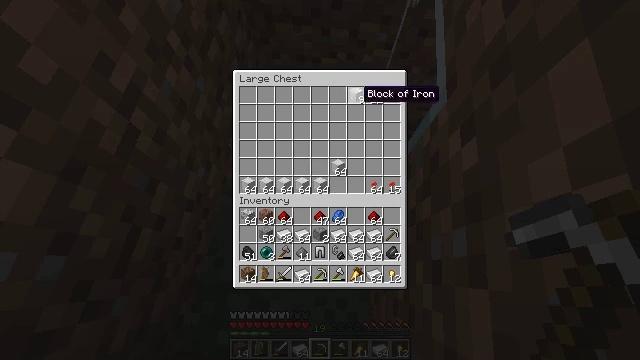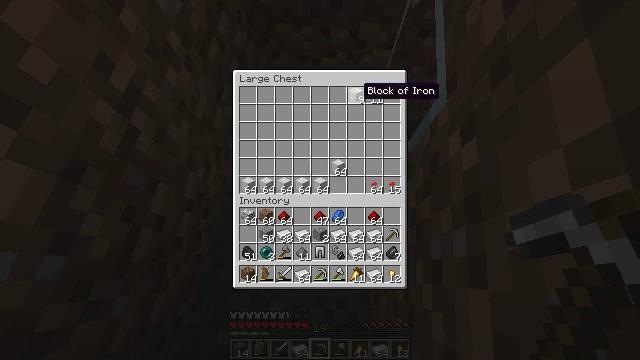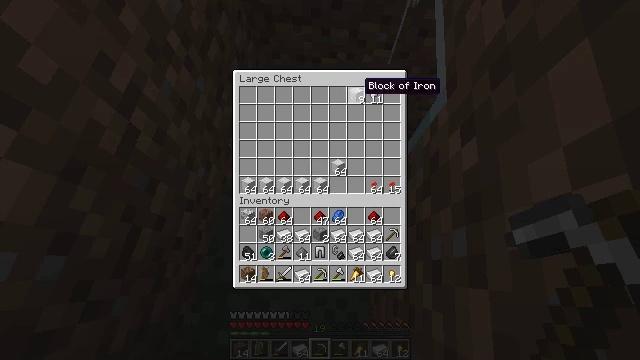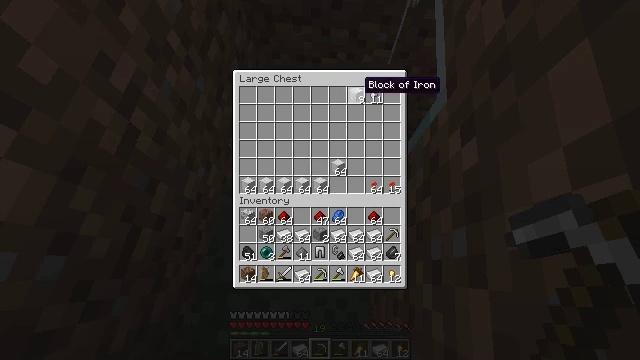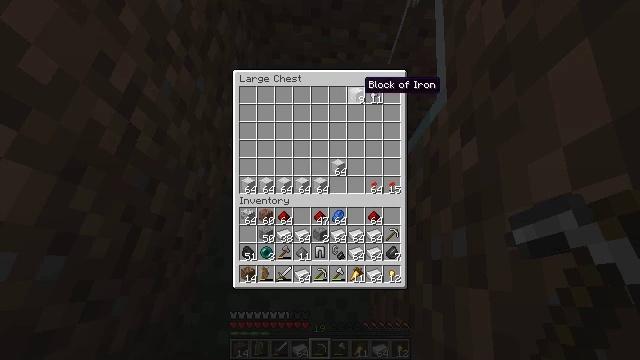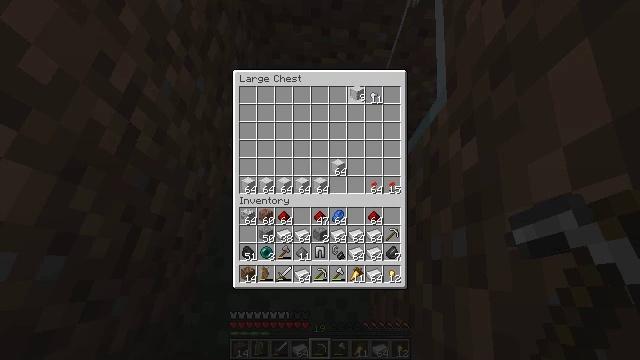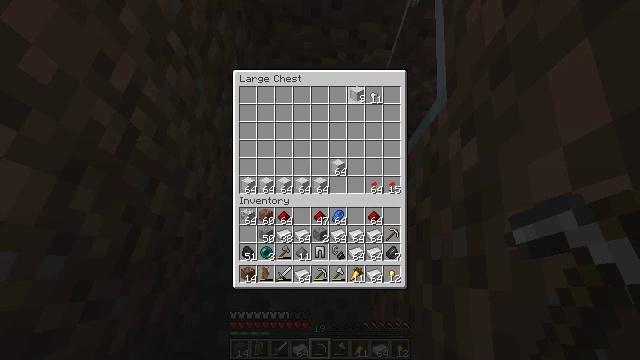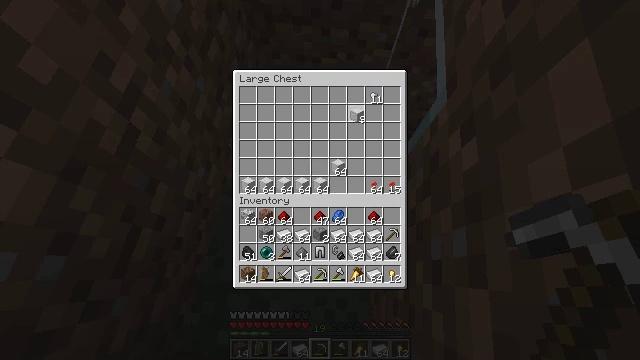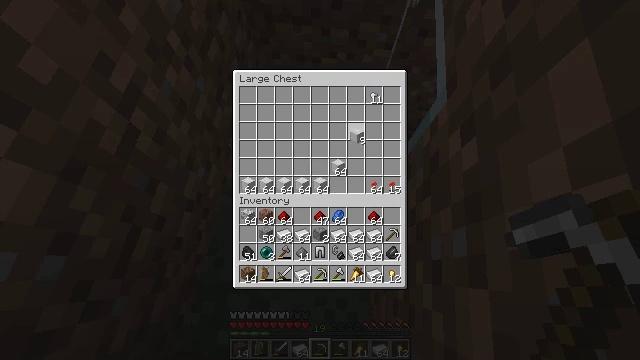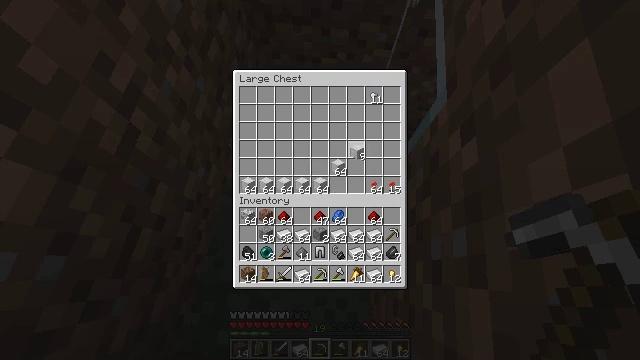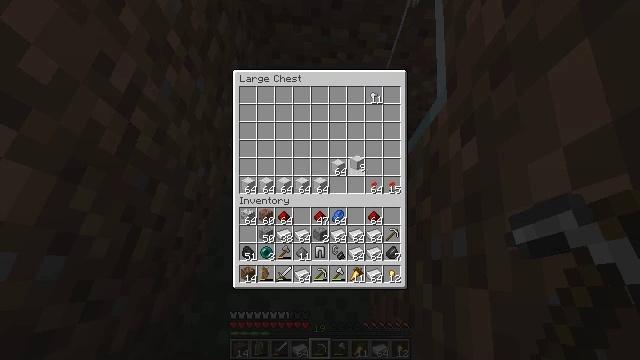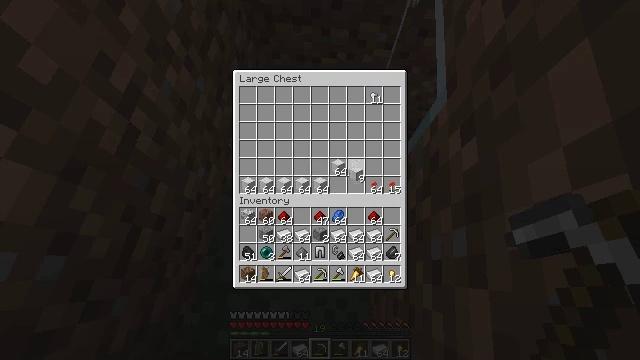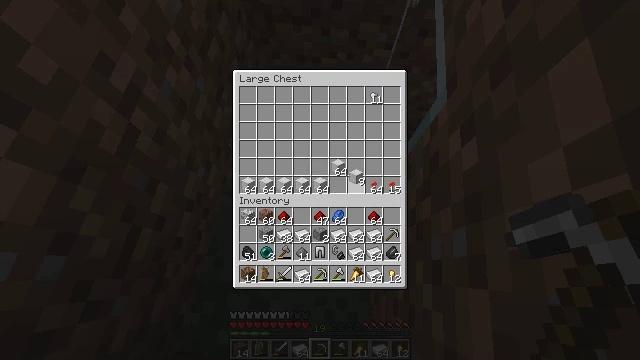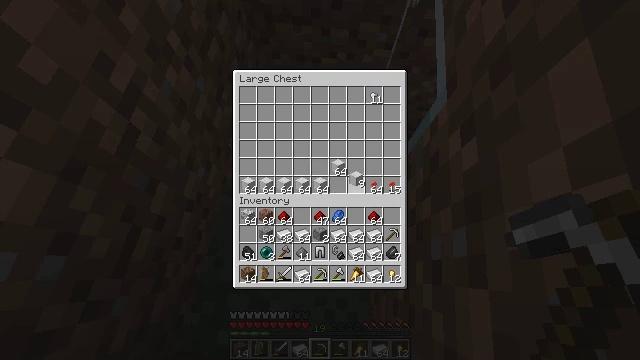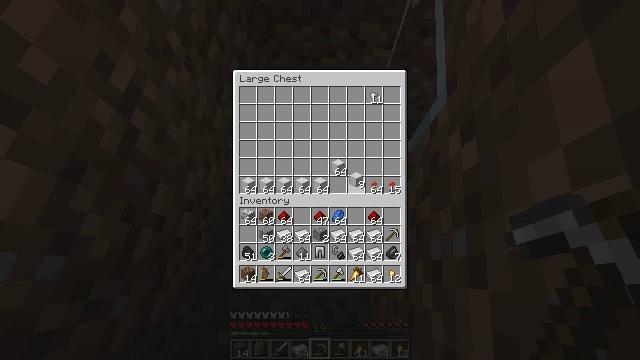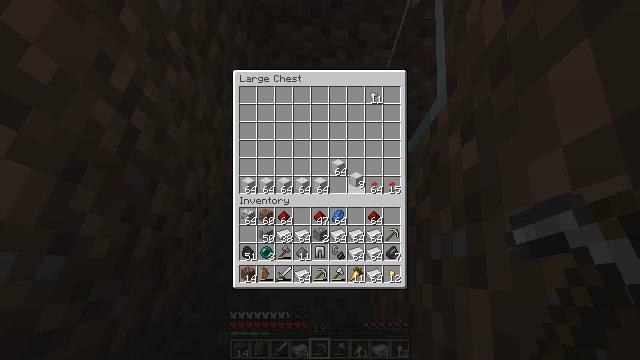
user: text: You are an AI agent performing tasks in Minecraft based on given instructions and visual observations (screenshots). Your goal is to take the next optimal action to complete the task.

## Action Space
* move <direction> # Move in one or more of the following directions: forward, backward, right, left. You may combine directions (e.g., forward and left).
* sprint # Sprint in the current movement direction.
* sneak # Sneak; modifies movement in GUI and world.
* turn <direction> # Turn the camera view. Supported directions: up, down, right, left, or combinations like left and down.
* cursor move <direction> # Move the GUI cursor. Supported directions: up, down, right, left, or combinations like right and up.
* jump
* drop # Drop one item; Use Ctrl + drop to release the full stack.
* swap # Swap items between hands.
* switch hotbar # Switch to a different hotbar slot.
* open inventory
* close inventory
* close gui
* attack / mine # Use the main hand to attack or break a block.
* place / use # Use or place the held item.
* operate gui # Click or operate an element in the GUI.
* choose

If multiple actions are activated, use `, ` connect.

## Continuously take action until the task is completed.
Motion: motion action
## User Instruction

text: Create an iron block in the crafting table.
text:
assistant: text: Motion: no_op
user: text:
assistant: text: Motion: no_op
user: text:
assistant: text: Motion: no_op
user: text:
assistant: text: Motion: no_op
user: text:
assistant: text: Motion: attack / mine
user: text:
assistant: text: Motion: attack / mine
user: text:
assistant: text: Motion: turn down, attack / mine
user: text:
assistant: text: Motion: turn down
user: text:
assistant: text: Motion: turn down
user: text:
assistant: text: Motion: turn down
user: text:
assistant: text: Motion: turn down
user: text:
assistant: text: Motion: no_op
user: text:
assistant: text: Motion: no_op
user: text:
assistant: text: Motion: no_op
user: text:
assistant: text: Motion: attack / mine
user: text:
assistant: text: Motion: attack / mine
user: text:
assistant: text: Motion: attack / mine
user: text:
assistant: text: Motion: attack / mine
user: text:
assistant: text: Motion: no_op
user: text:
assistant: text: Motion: turn left
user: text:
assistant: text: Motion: turn left
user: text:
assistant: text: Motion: no_op
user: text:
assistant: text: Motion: no_op
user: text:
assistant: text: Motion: turn up
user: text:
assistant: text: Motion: no_op
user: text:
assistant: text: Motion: no_op
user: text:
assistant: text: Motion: no_op
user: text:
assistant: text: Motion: attack / mine
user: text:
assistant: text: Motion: attack / mine
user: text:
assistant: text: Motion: turn down